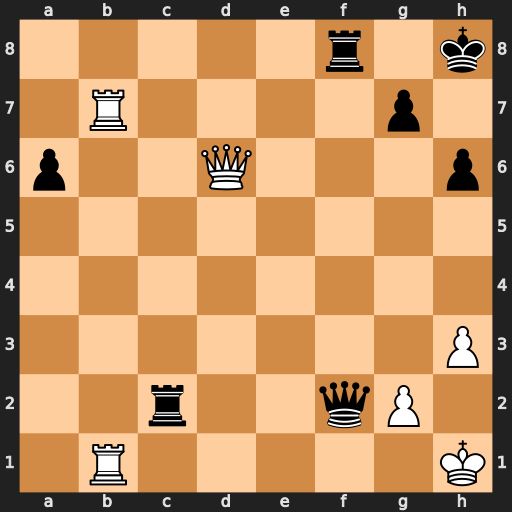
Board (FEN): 5r1k/1R4p1/p2Q3p/8/8/7P/2r2qP1/1R5K
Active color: w
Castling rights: -
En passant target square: -
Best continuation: Qg6 Qxg2+ Qxg2 Rxg2 Kxg2